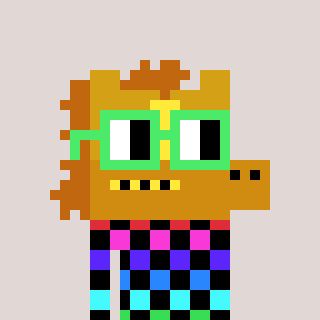
a pixel art character with square light green glasses, a yellow horse-shaped head and a grayscale-colored body on a warm background